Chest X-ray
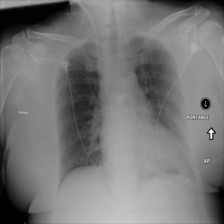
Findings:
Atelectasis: negative
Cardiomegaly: negative
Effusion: negative
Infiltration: negative
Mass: negative
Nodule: negative
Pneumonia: negative
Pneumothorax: negative
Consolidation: negative
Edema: negative
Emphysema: negative
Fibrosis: negative
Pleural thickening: negative
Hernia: negative